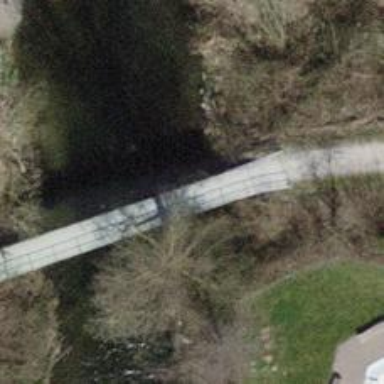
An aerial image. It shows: Concrete path bridge.